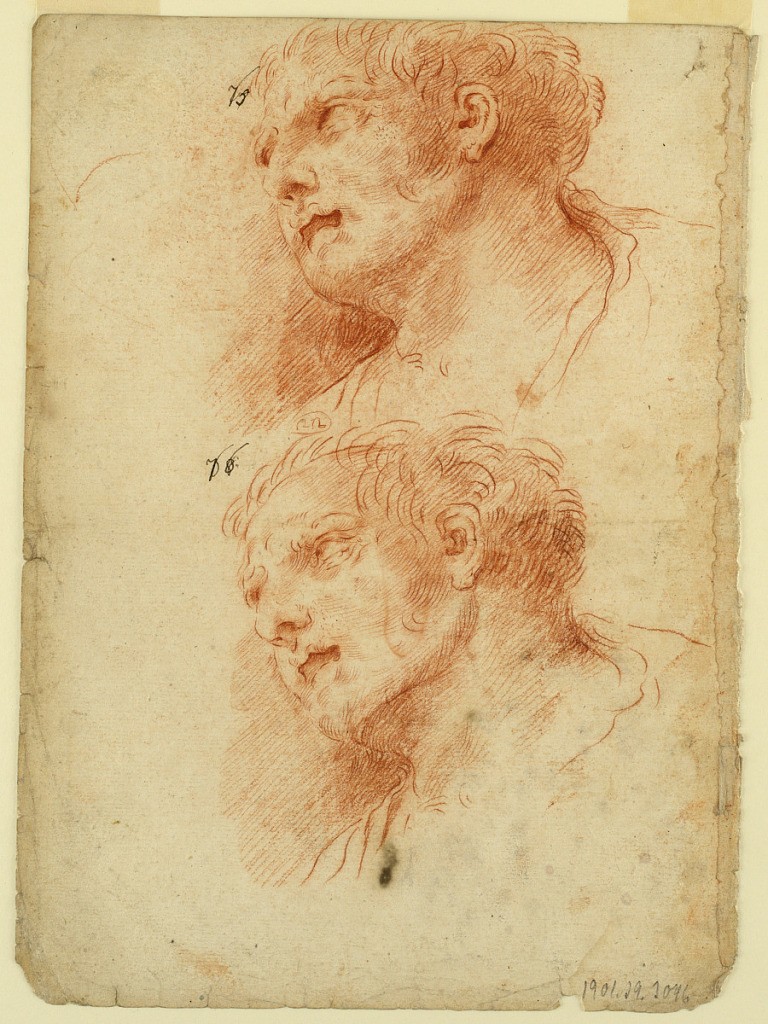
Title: Four Studies After the Head of a Man
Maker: Giovanni Giardini, Italian, 1646 - 1721
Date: early 18th century
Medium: Red crayon on laid paper
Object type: Drawing
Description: Vertical rectangle. On either side of the paper are two heads, one below the other. The head is shown from below nearly as profile, turned toward the left. The mouth is open. Beside each head a number is written correcting a previous one.